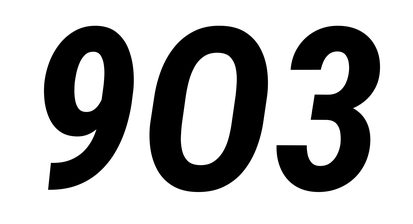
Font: Roboto-Italic_Condensed_Bold_Italic